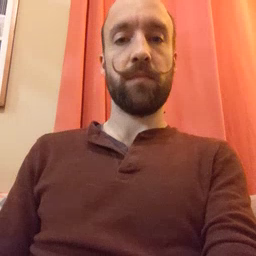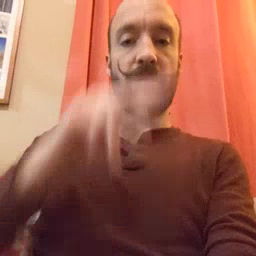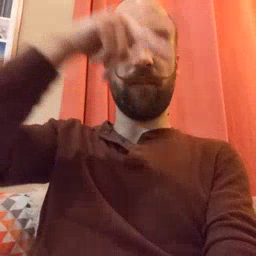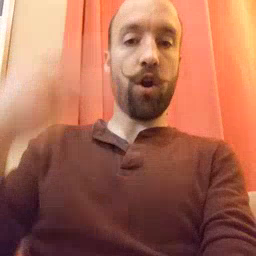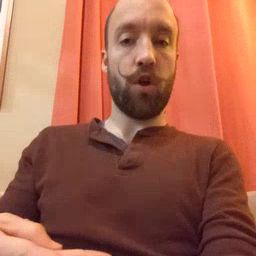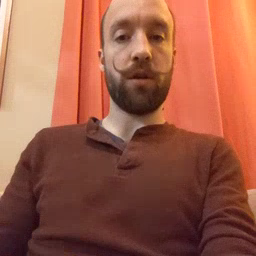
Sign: fall